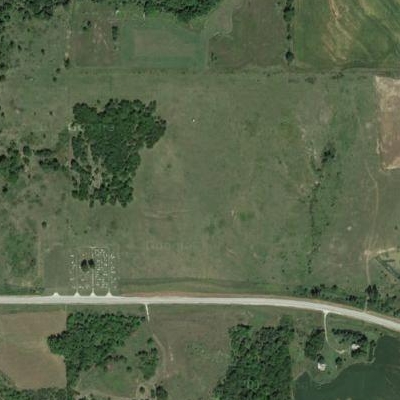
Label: Grass